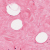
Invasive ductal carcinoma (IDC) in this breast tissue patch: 0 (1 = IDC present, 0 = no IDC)